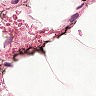
Metastatic tissue present: no